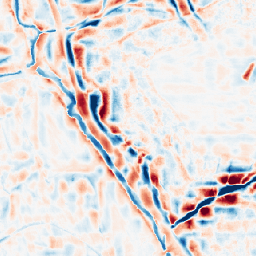
Category: wavelet
Decomposition family: wavelet_reverse_biorthogonal
Decomposition parameters: wavelet: rbio5.5
level: 4
Upsampling method: nearest
Upsampling parameters: scale: 4
Upsampling scale: 4